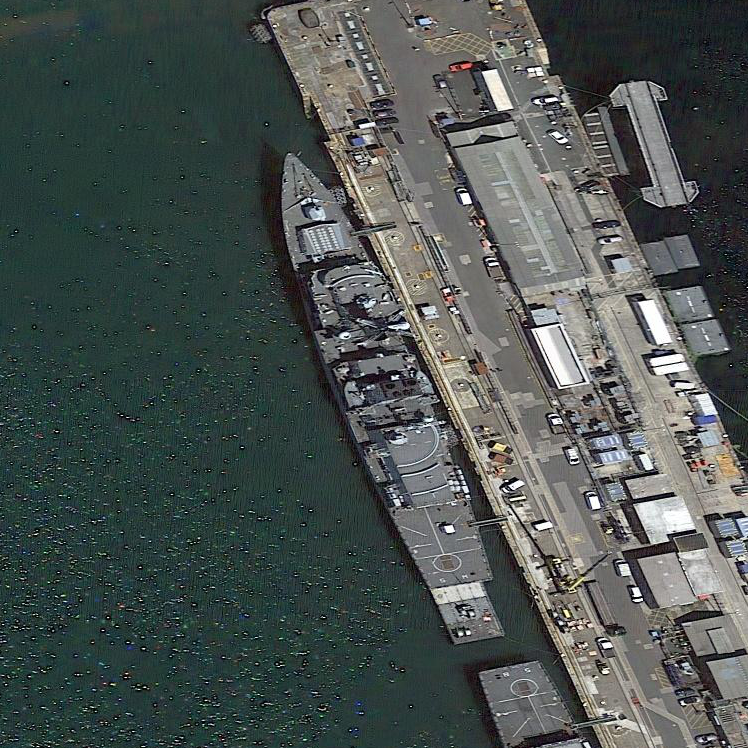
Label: destroyer